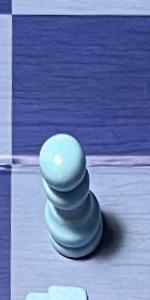
Label: Pawn_White